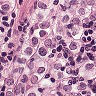
Metastatic tissue present: yes